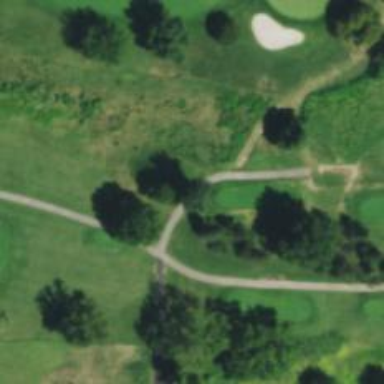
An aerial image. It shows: Path for both road and golf.